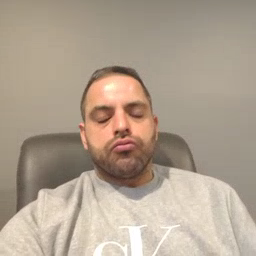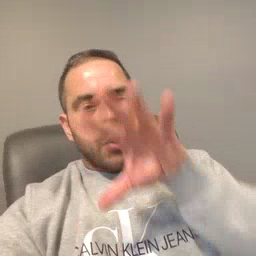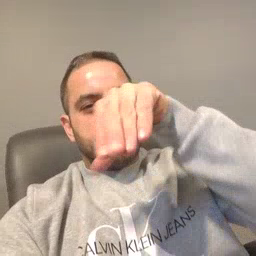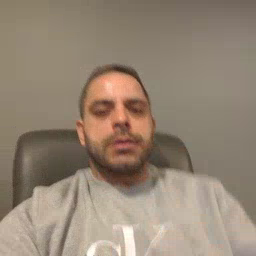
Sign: elephant